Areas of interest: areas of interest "Commercial service"
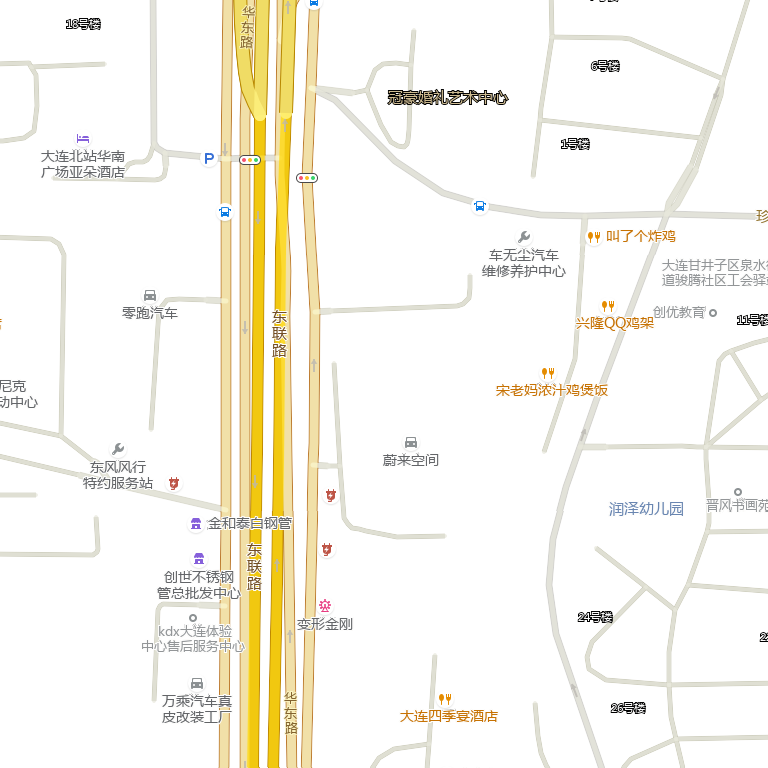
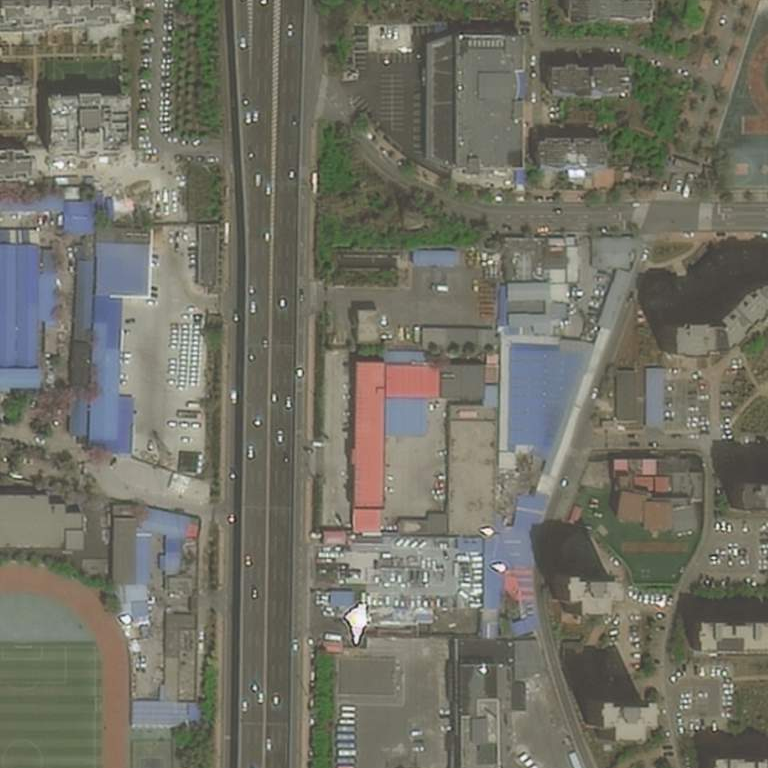